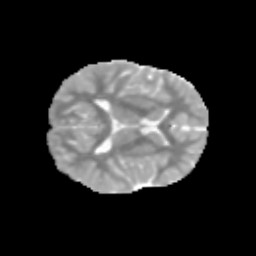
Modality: MD
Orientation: axial
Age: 9
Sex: female
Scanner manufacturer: siemens
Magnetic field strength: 3 T
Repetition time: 3.8 s
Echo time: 0.07 s